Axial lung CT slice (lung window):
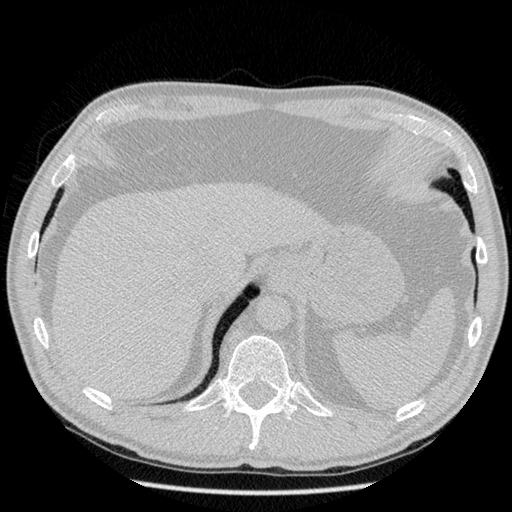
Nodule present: no